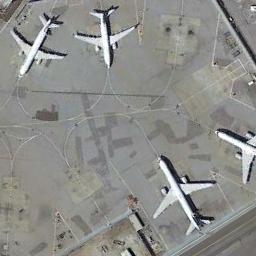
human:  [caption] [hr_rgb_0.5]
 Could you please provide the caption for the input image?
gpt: Four airplanes of same size were on the airport .

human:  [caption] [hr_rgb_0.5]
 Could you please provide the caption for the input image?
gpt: Four aircraft were parked on the ground .

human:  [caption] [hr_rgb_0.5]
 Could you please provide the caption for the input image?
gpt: Four planes parked in different directions on the open area .

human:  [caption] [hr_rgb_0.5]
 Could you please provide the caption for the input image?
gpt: There are four airplanes parked on the runway .

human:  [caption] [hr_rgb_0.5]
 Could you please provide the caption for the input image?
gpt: Four planes were on the ground in the middle of the building .